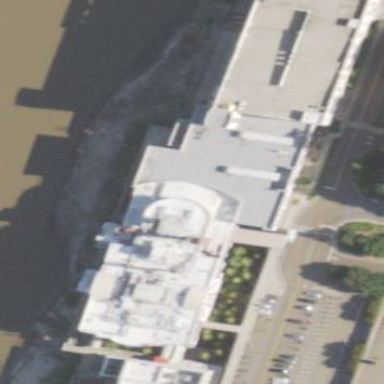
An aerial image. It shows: Building designated as casino.